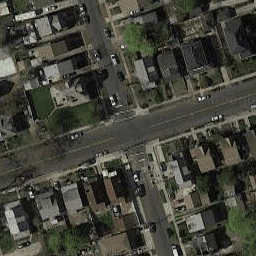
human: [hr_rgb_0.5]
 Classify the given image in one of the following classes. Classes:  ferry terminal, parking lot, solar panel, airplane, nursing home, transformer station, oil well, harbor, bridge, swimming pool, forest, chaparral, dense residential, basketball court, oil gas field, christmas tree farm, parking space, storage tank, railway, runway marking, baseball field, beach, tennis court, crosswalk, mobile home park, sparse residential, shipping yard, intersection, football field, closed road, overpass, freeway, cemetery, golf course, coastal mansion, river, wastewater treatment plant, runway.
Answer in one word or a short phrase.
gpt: intersection